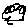
Label: cloud